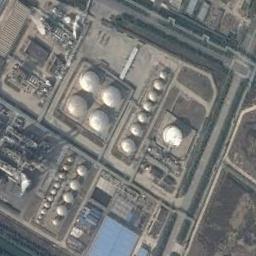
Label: storage_tank